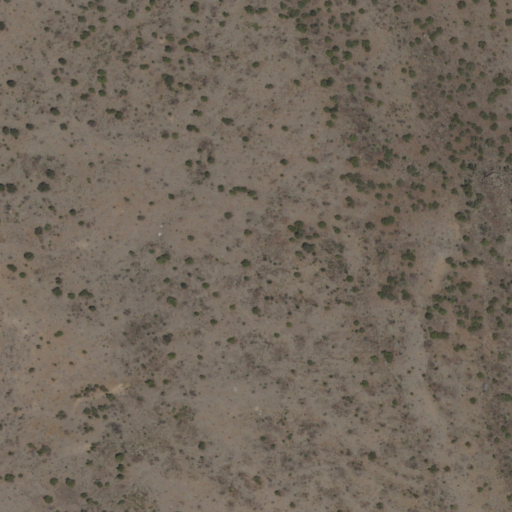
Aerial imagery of mountain in New Mexico named Victorino Mesa containing shrub, evergreen forest, and grassland